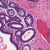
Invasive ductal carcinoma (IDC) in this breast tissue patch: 0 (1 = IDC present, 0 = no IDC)